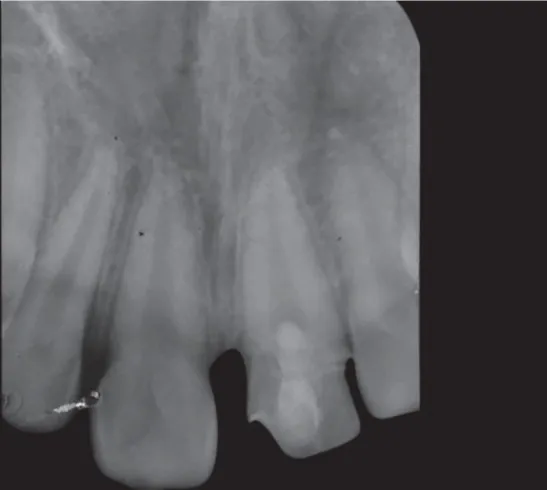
1-year follow-up showing continued apexogenesis and dentinal wall thickening.
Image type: radiology (x_ray)